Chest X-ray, PA view. Patient: 58 years old, sex M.
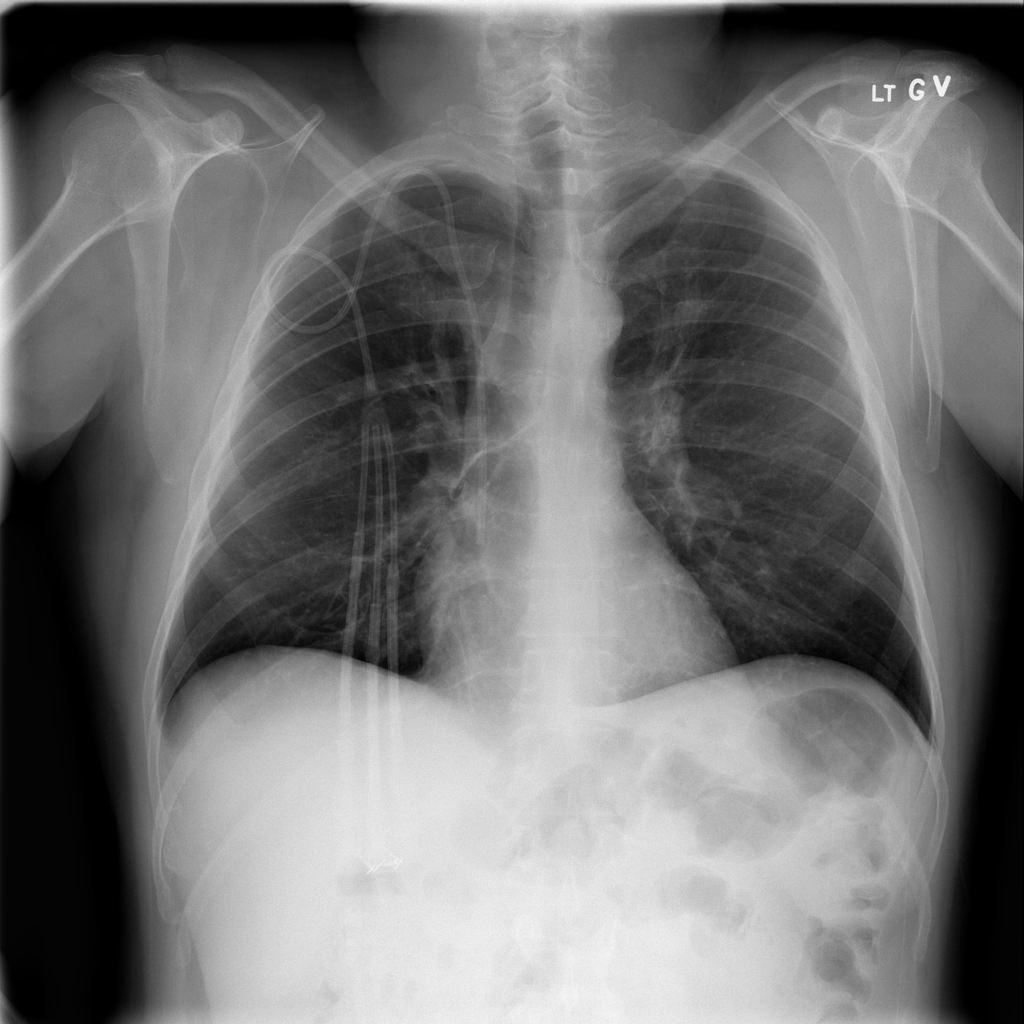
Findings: No Finding